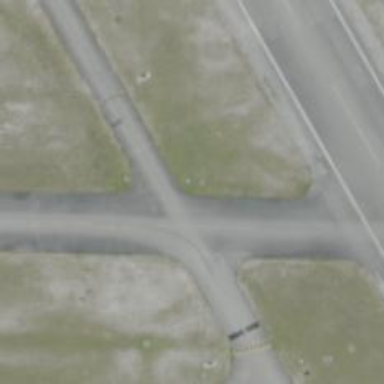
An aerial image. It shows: Asphalt runway at the airport.